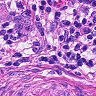
Metastatic tissue present: yes